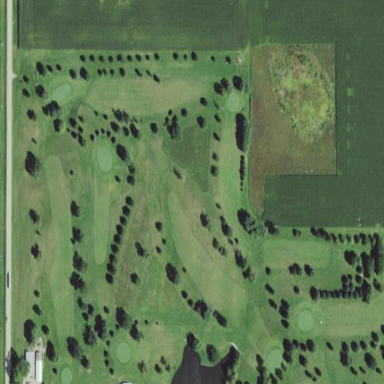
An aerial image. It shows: Golf course surrounded by greenery.